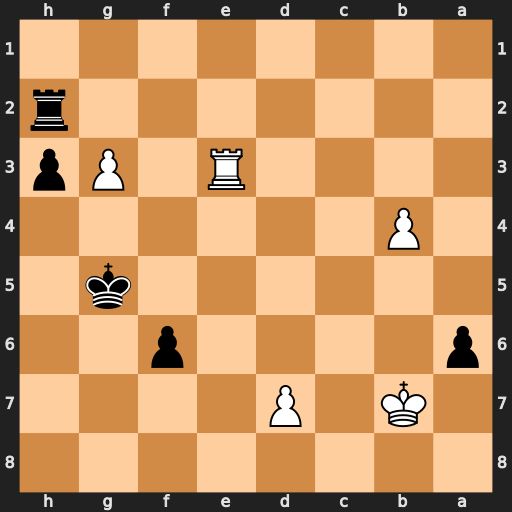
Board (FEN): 8/1K1P4/p4p2/6k1/1P6/4R1Pp/7r/8
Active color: b
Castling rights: -
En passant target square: -
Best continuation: Rd2 Kc8 h2 Re1 Kg4 d8=Q Rxd8+